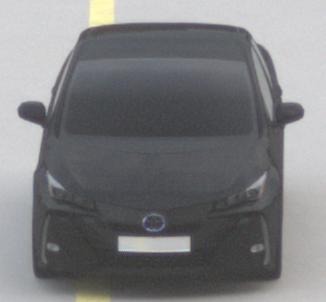
Make: Toyota
Model: Prius 1.8 Plug-In Hybrid
Detailed model: Prius (XW5) Plug-In
Model produced from: 2019/07
Model produced until: 2020/07
Doors: 5
Color: black
Road condition: dry road
Daytime: morning or afternoon
Contrast: low contrast